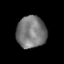
Tissue: prostate
Cell type: Epithelial cells
Senescence score: 0.2386
Nuclear area (px): 920
Mean DAPI intensity: 120.926